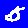
Digit: 5